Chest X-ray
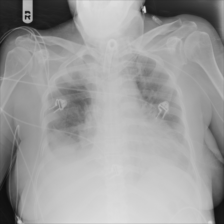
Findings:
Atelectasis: positive
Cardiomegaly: negative
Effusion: positive
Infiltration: negative
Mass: negative
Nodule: negative
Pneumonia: negative
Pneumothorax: negative
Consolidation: negative
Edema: negative
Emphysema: negative
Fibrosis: negative
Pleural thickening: positive
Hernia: negative